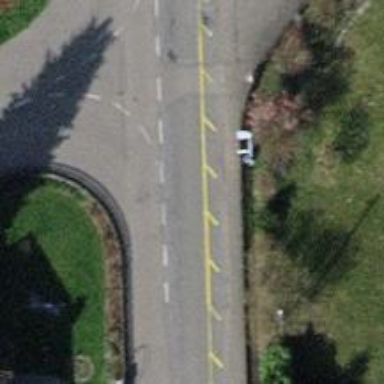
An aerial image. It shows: Bus stop with stop position for public transport.